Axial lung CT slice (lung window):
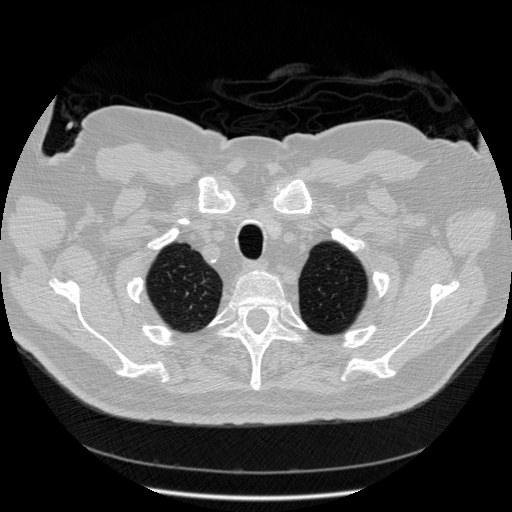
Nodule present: no